Question: '''
ID Customer Status
1 ABC 1
2 ABC 2
3 ABC 3
4 ABC 1
5 PQR 1
6 PQR 2
7 PQR 3
8 XYZ 1
9 XYZ 3
'''
I want to select customer who has both values "status=1" and "Status=2' and also total number of entry of same customer with Status=1.
So the result will be,
'''
Customer totalEntryStatus1
ABC 2
PQR 1
'''
How can I do this.
Thankyou !

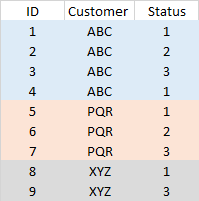
Answer: '''
select Customer, count(case when status = 1 then 1 end) totalEntryStatus1
from table
where Status in (1,2)
group by Customer
having count(distinct Status) = 2
'''